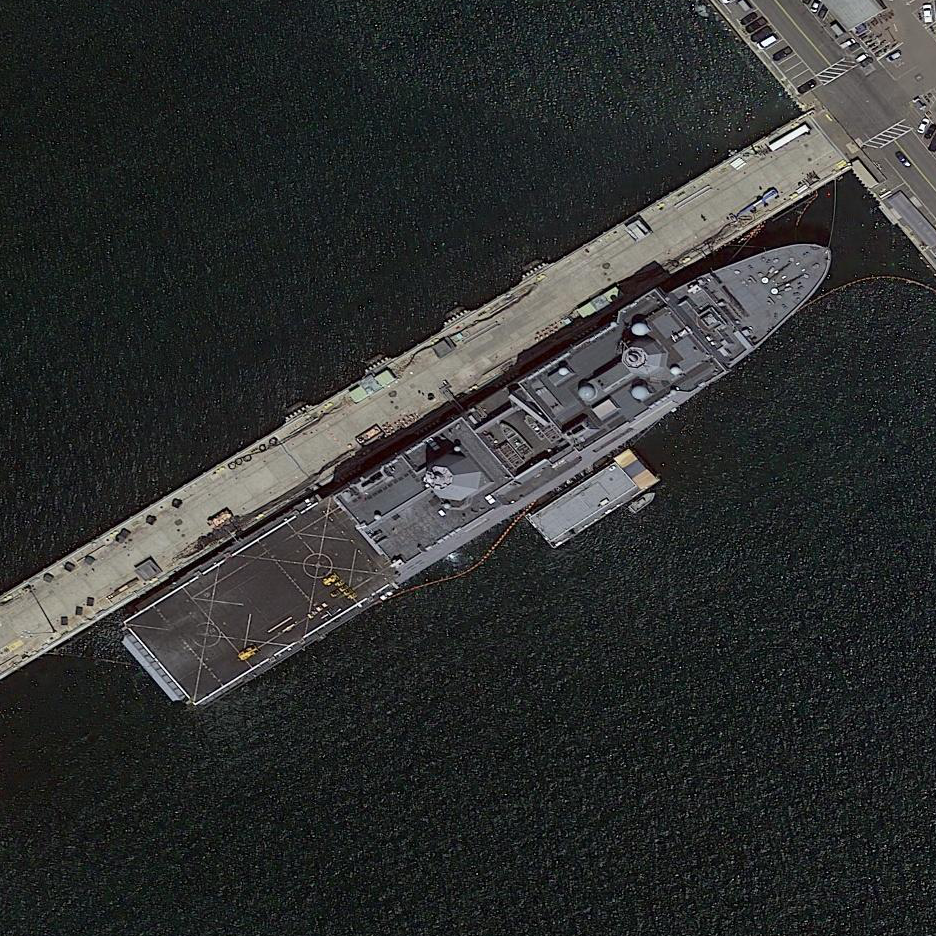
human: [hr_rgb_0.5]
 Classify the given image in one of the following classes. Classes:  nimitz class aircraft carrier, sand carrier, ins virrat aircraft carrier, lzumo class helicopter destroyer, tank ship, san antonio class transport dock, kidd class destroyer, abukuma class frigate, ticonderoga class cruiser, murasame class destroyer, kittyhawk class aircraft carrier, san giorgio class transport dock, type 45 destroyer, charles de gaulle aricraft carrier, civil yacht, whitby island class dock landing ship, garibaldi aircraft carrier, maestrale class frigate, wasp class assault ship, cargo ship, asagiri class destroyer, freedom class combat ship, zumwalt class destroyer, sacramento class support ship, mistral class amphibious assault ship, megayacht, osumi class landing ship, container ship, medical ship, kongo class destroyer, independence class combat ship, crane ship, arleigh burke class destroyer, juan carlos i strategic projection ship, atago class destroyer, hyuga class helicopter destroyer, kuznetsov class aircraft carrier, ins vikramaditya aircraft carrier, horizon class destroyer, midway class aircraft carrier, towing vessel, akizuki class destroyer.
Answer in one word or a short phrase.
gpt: San Antonio class transport dock